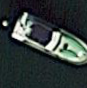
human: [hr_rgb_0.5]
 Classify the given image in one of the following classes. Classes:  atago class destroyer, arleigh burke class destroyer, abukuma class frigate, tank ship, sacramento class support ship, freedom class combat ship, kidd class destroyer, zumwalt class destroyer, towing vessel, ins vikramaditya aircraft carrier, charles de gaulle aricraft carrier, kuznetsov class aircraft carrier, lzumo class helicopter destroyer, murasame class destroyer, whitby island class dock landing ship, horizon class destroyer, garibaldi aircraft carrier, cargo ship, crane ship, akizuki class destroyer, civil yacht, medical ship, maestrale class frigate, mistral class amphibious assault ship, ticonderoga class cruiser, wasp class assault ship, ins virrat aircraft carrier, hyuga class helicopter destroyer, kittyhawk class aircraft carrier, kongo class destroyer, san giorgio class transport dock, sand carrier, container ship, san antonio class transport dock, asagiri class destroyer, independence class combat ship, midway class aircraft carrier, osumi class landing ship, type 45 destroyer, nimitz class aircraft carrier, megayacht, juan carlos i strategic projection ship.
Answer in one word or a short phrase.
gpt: Civil yacht